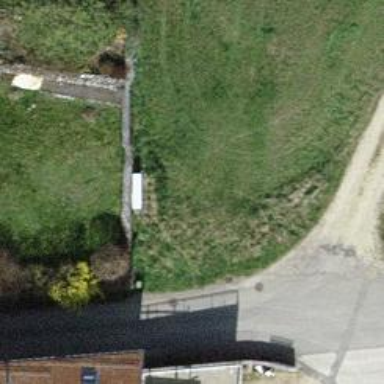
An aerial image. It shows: Hedge barrier.